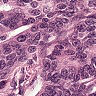
Metastatic tissue present: yes